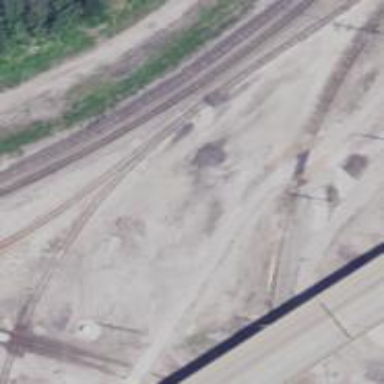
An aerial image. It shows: Railway junction.